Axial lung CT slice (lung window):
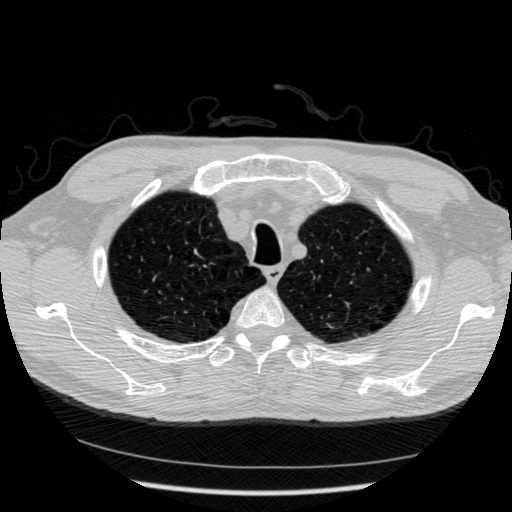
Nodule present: no